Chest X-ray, AP view. Patient: 64 years old, sex F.
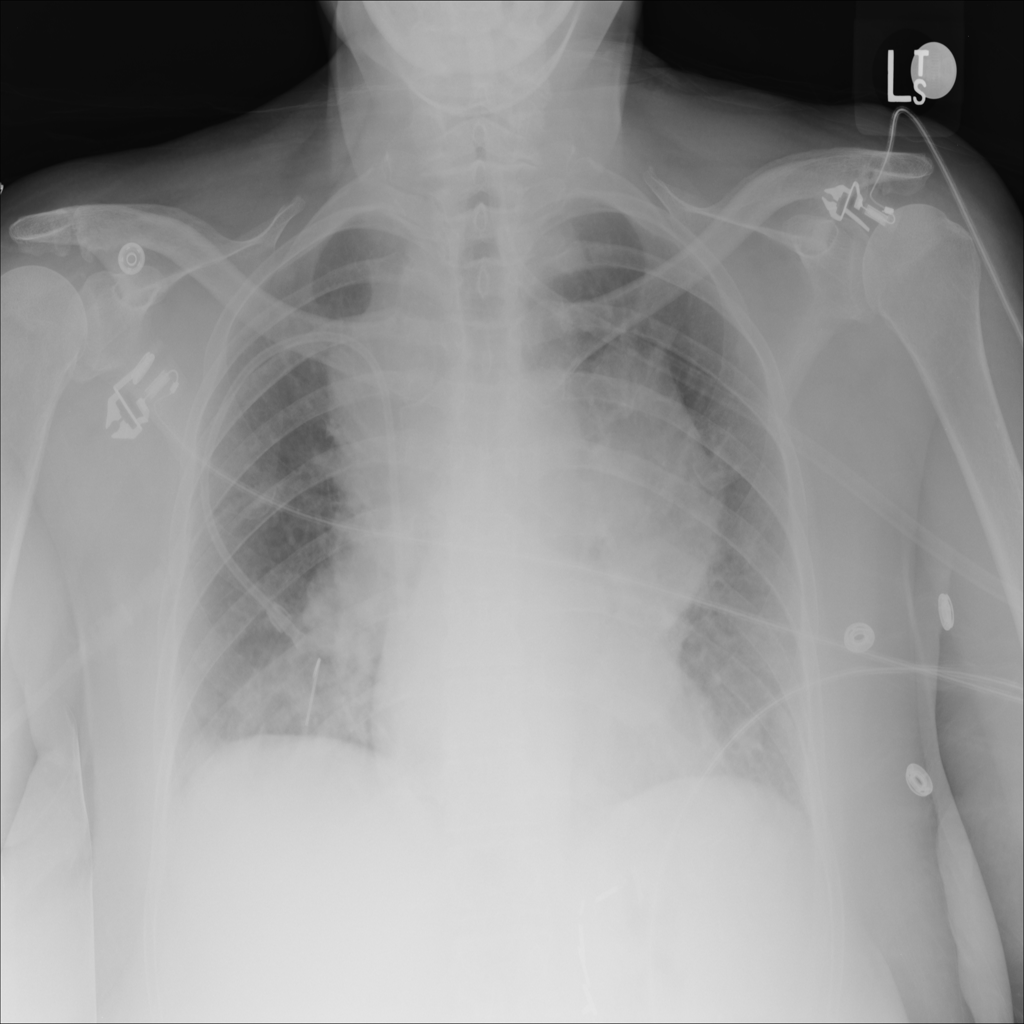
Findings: Atelectasis, Infiltration, Mass